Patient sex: M
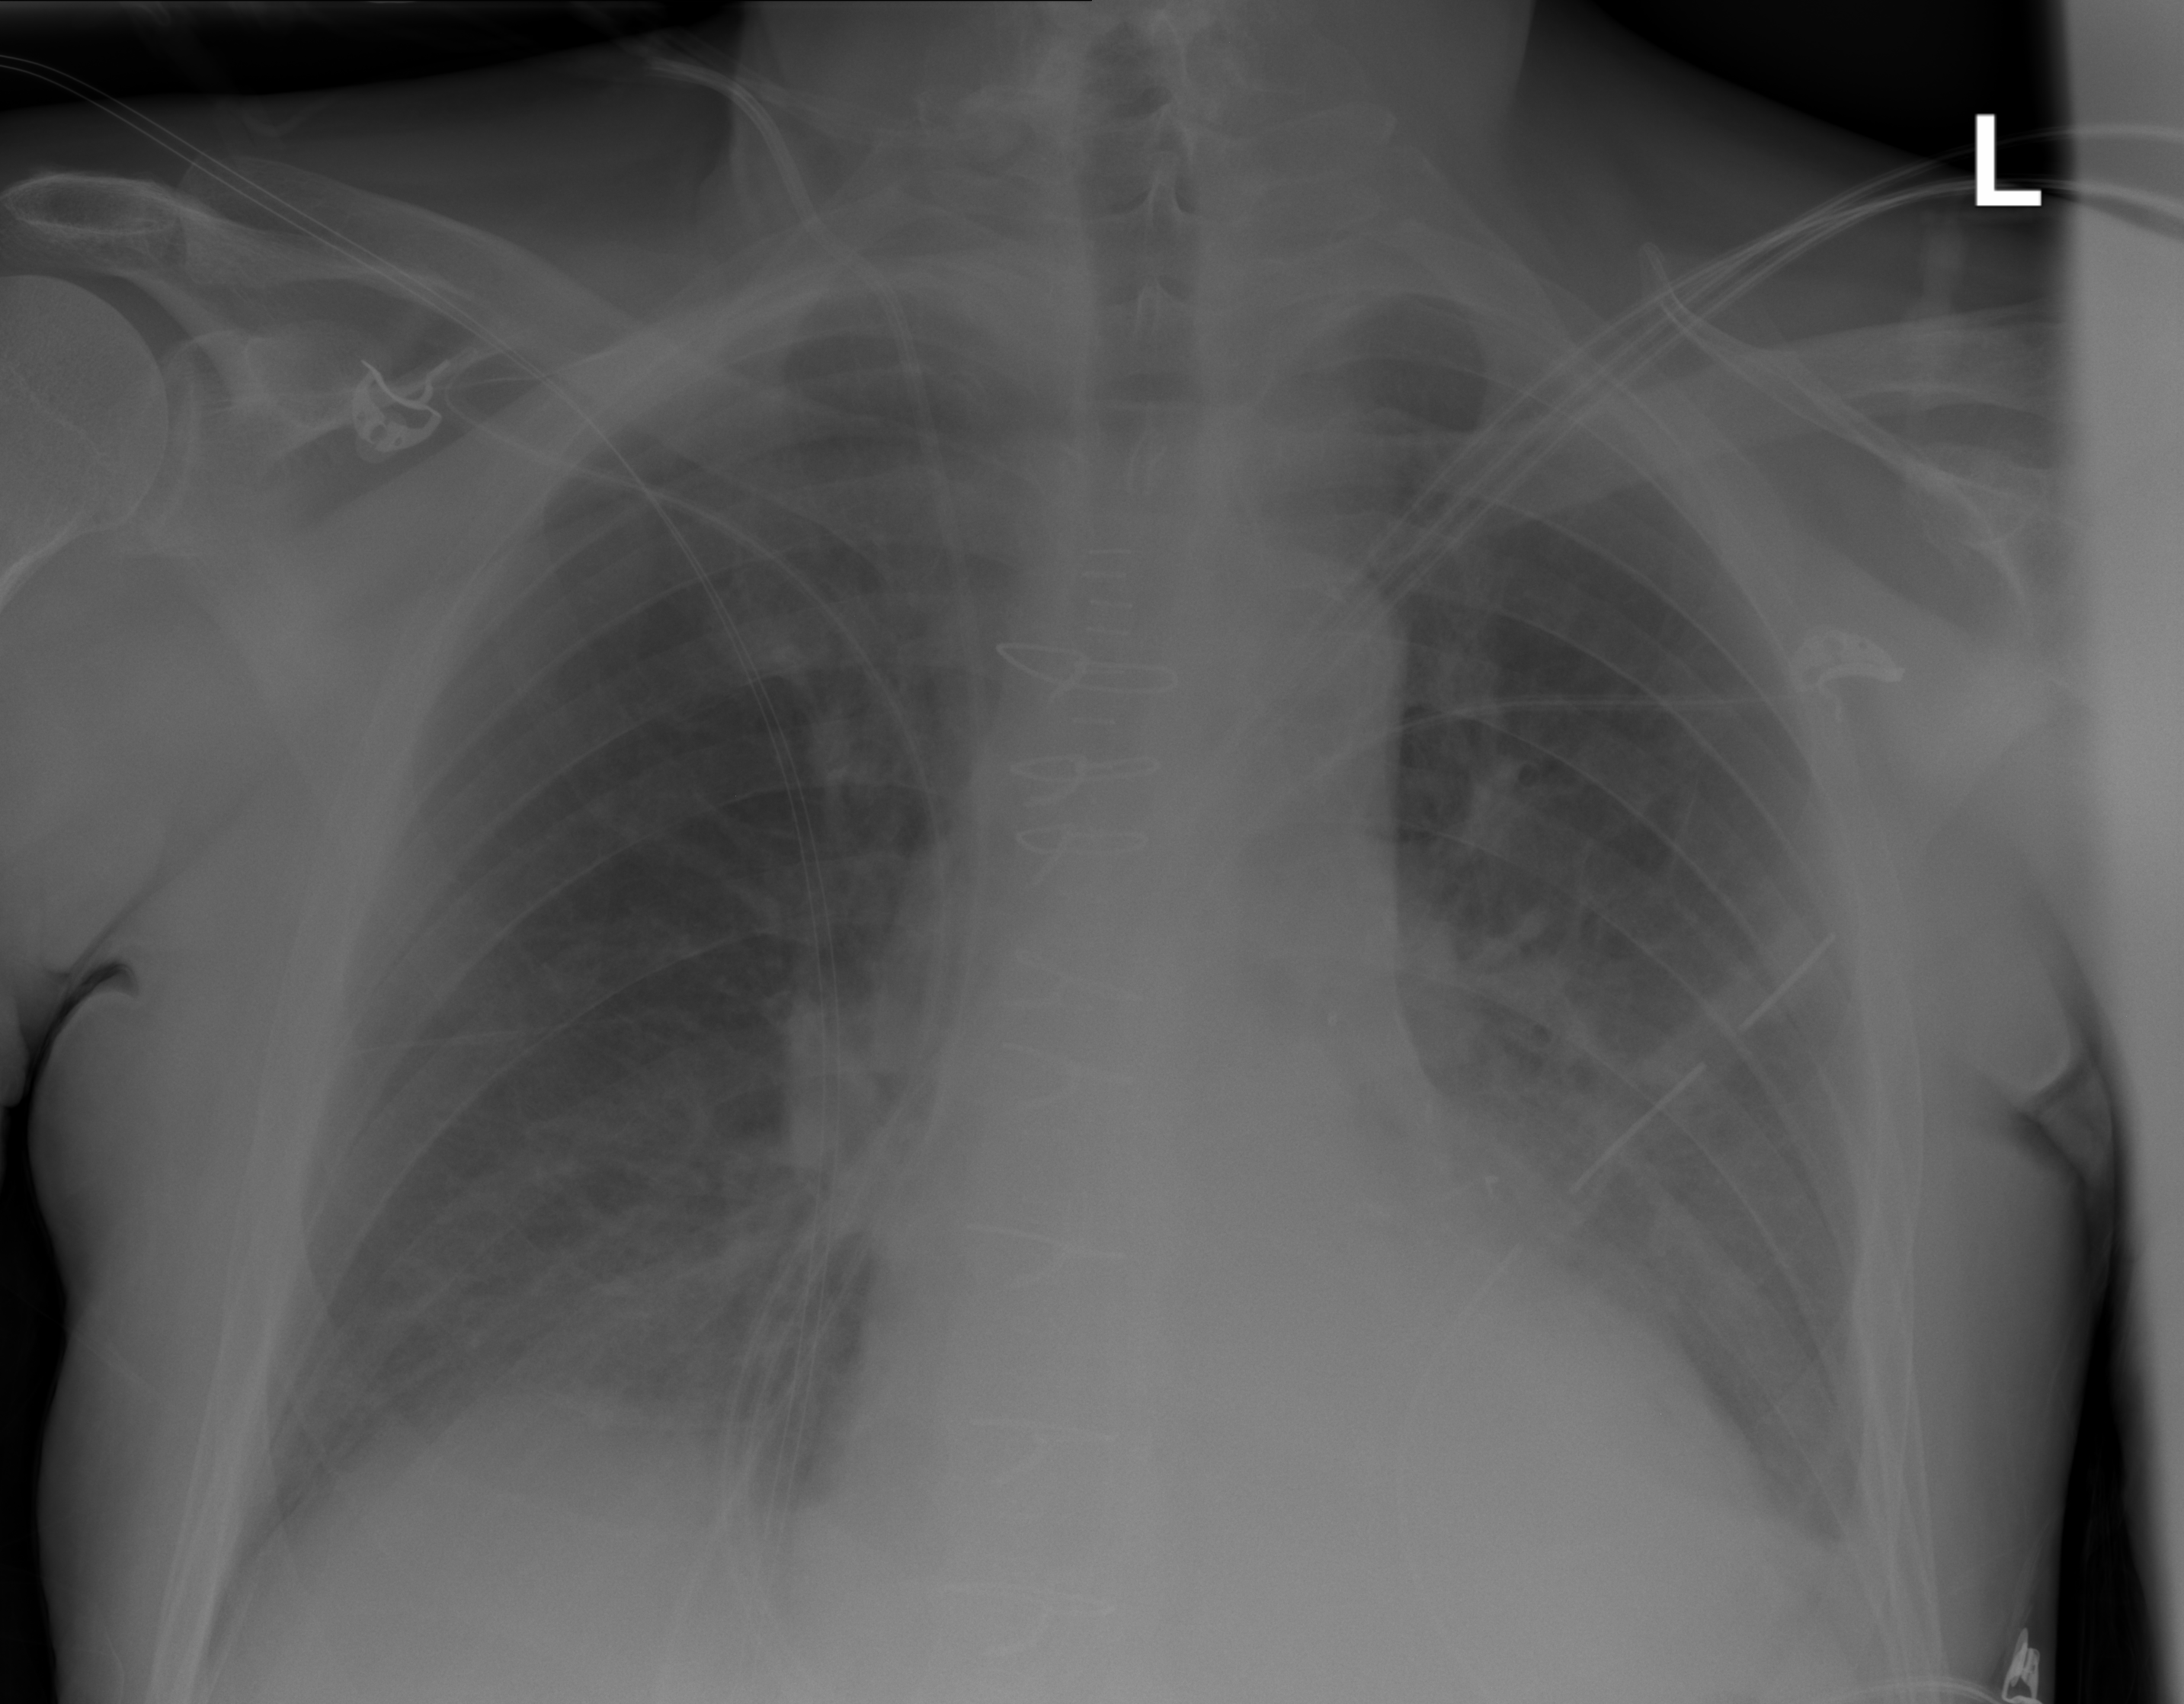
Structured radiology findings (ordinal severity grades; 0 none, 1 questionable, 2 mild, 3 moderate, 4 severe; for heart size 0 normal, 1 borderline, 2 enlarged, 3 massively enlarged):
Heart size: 2
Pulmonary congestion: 2
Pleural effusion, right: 2
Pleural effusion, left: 2
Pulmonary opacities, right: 0
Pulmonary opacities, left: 0
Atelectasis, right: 2
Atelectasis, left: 2